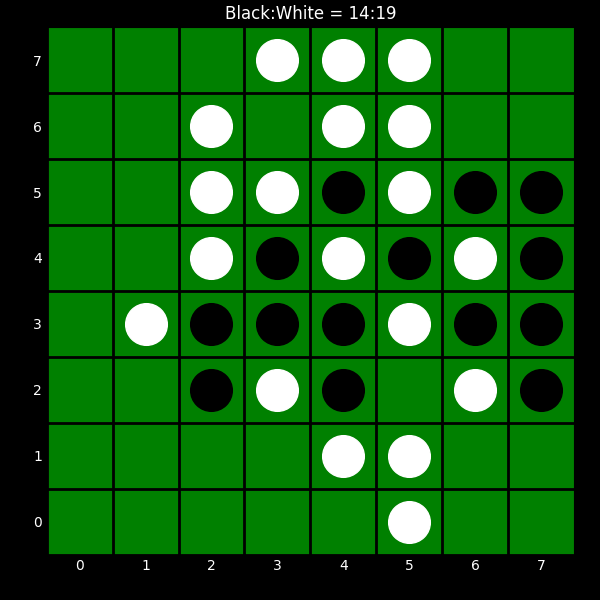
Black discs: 14
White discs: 19